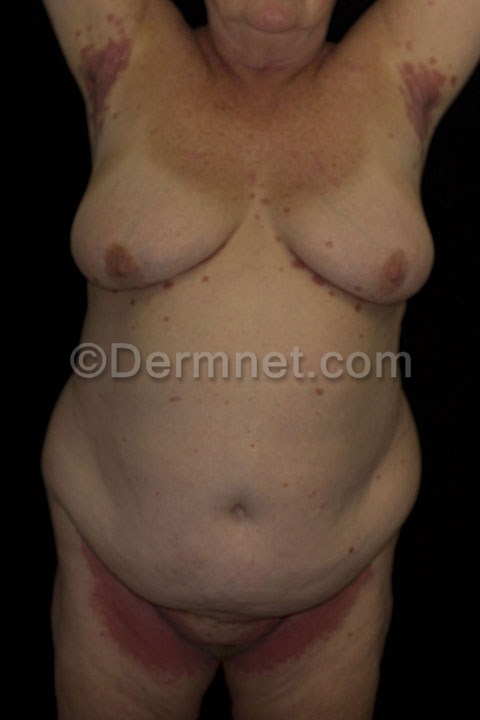
Disease: Psoriasis pictures Lichen Planus and related diseases